Question: I have a container view controller that consists of a navigation view at top, and a content view for the remainder of the screen. The navigation menu consists of several buttons, some of which present a popover with UITableView for secondary navigation. This all worked until I assigned a child view controller and set it's view as subview of the content view. Now, the popover appears, but has nothing inside it (no tableview, just black).
Why is this?
Here's the code I added for the child vc in container view:
'''
- (void)viewDidAppear:(BOOL)animated {
[super viewDidAppear:animated];
ContentWebViewController *initialVC = [[ContentWebViewController alloc] init];
[self addChildViewController:initialVC];
initialVC.view.frame = self.view.bounds;
[self.containerView addSubview:initialVC.view];
self.currentController = initial;
}
'''
See the screenshot below. I added a vc with a simple webview showing google (just as a placeholder for now). The popover was working fine before I assigned the child VC.

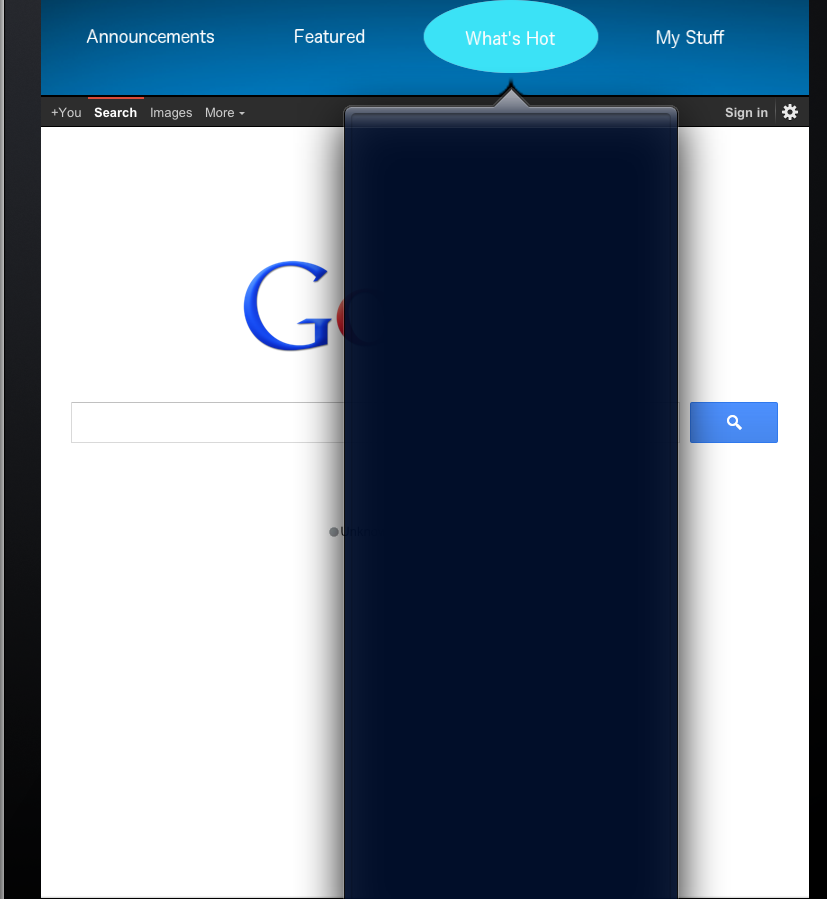
Answer: I somehow (don't ask me how) changed the class that my table view controller was inheriting from. It should have been (obviously) UITableViewController, but was UITableViewController, so initWithStyle was not being called....